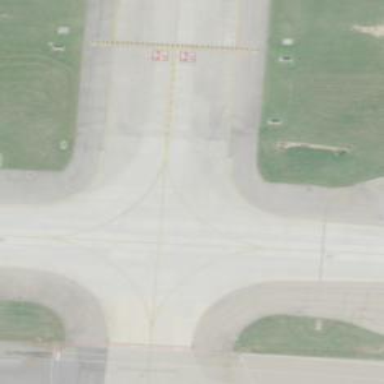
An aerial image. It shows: View of taxiway at the airport.